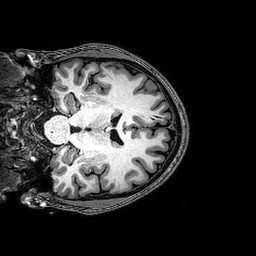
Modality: T1w
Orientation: coronal
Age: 23
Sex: male
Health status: healthy
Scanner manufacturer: philips
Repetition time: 0.008206 s
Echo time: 0.00375 s